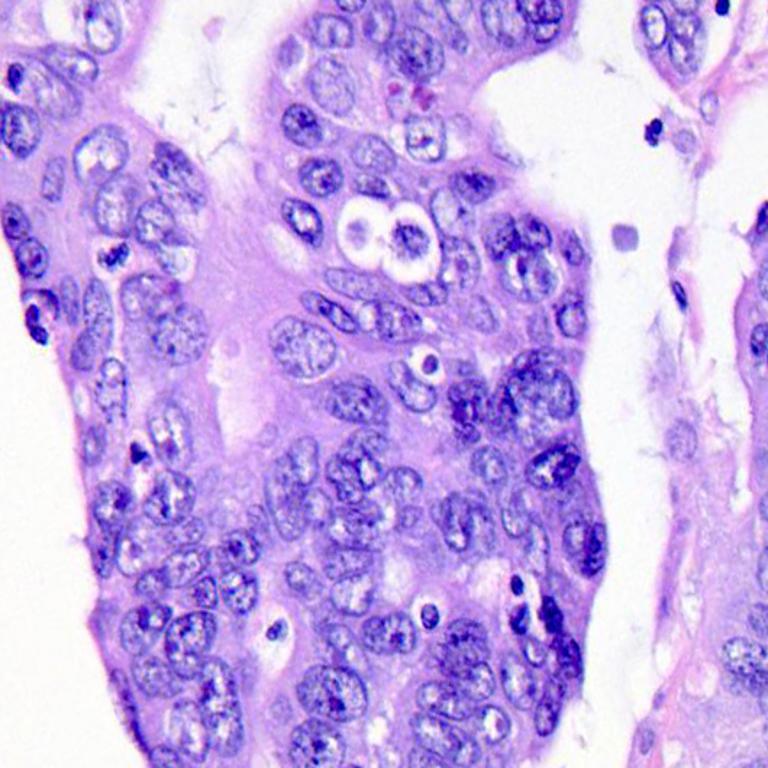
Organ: colon
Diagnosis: adenocarcinomas